Question: I'm not sure which markdown plugin I'm using, but it's not doing a great job of parsing this README.md file.
Here's a visual of what's going on:
Not sure why it's highlighting everything after an underscore, highlights generally mean italic words. It's not very pleasent working in this way. By the way, I've posted the exact code here to demonstrate that the italics are not actually taking place after the underscore.
> '''
POST
currency string ex: "BTC"
amount int ex: 100000
*timeout int ex: 600
*callback JSON object
method string ex: "HTTP_POST", "BLOCKCHAIN_WRITE"
params JSON object
HTTP_POST PARAMS:
url string ex: "http://florincoin.info/mucua/callback/
data string ex: see below
'''
The payment_address api is by far the most
Note: stackoverflow.com doesn't turn '#### payment_address' into a H3, but it also doesn't make the '_address' part italic.
- -
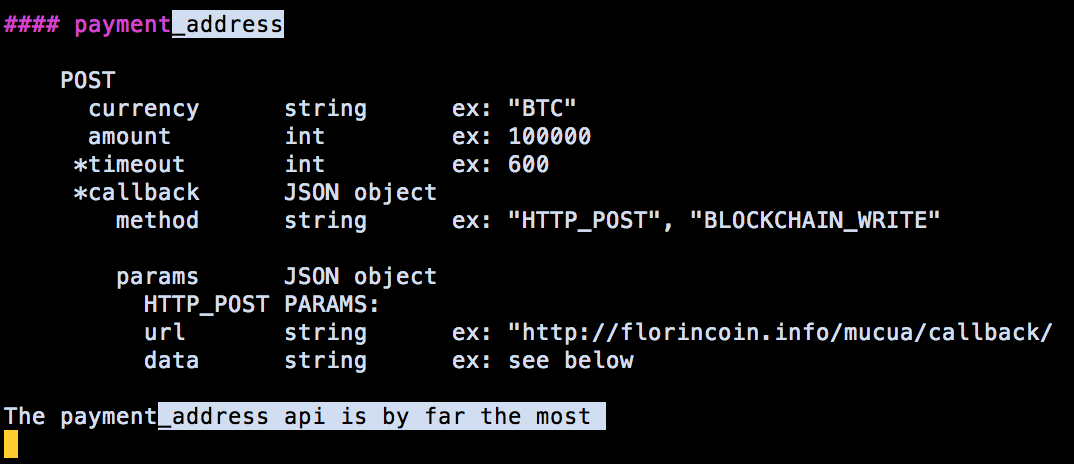
Answer: This is because in markdown underscores mean italics, and that's what Vim is showing. Vim just renders italics in a weird way.
What you are expecting is a <URL>.
You can install <URL> to enable Github Flavored Markdown highlighting.